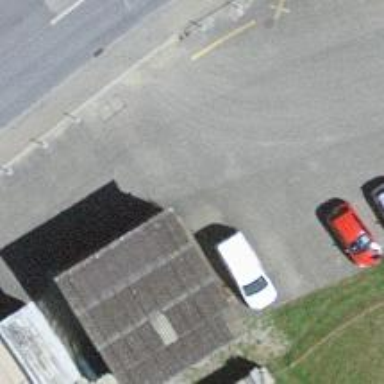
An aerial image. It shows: Garage building.